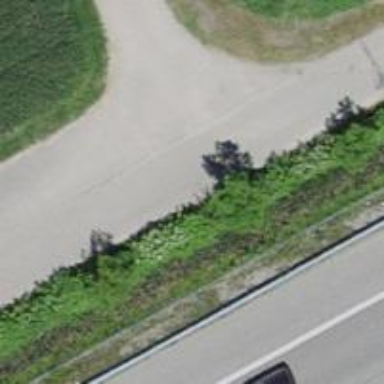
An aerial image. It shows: Unclassified road with asphalt surface.